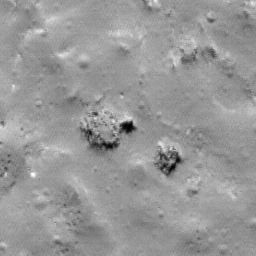
Pit: Lalande 3a
Host crater: Lalande
Host type: impact_melt
Lunar coordinates: latitude -4.532, longitude 351.489